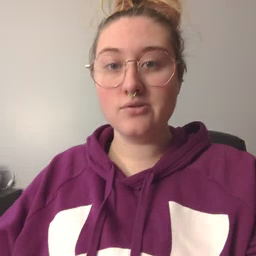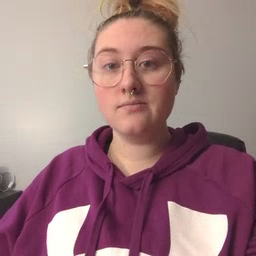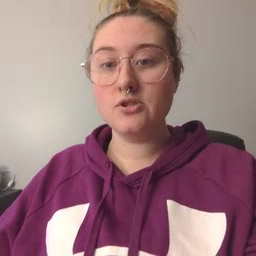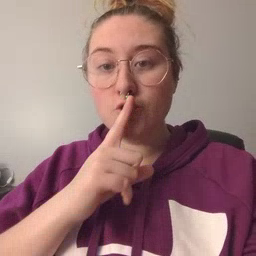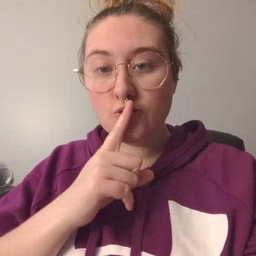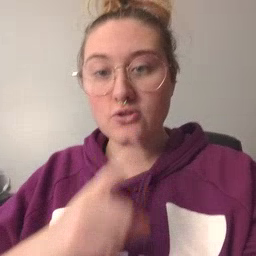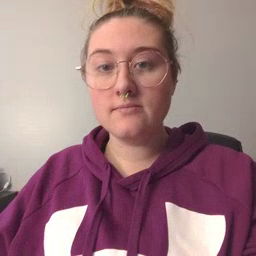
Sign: shhh